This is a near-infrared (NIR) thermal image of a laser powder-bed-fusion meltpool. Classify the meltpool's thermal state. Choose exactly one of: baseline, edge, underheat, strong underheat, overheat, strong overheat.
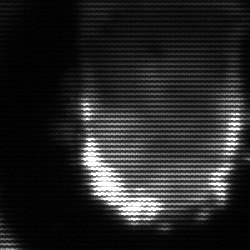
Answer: baseline